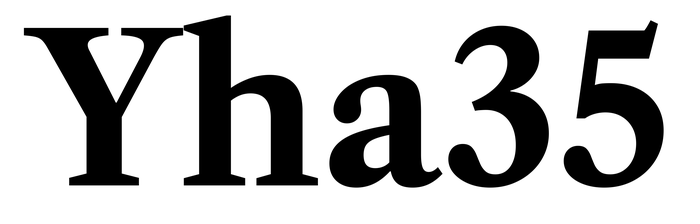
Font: LibreCaslonText_Bold